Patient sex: F
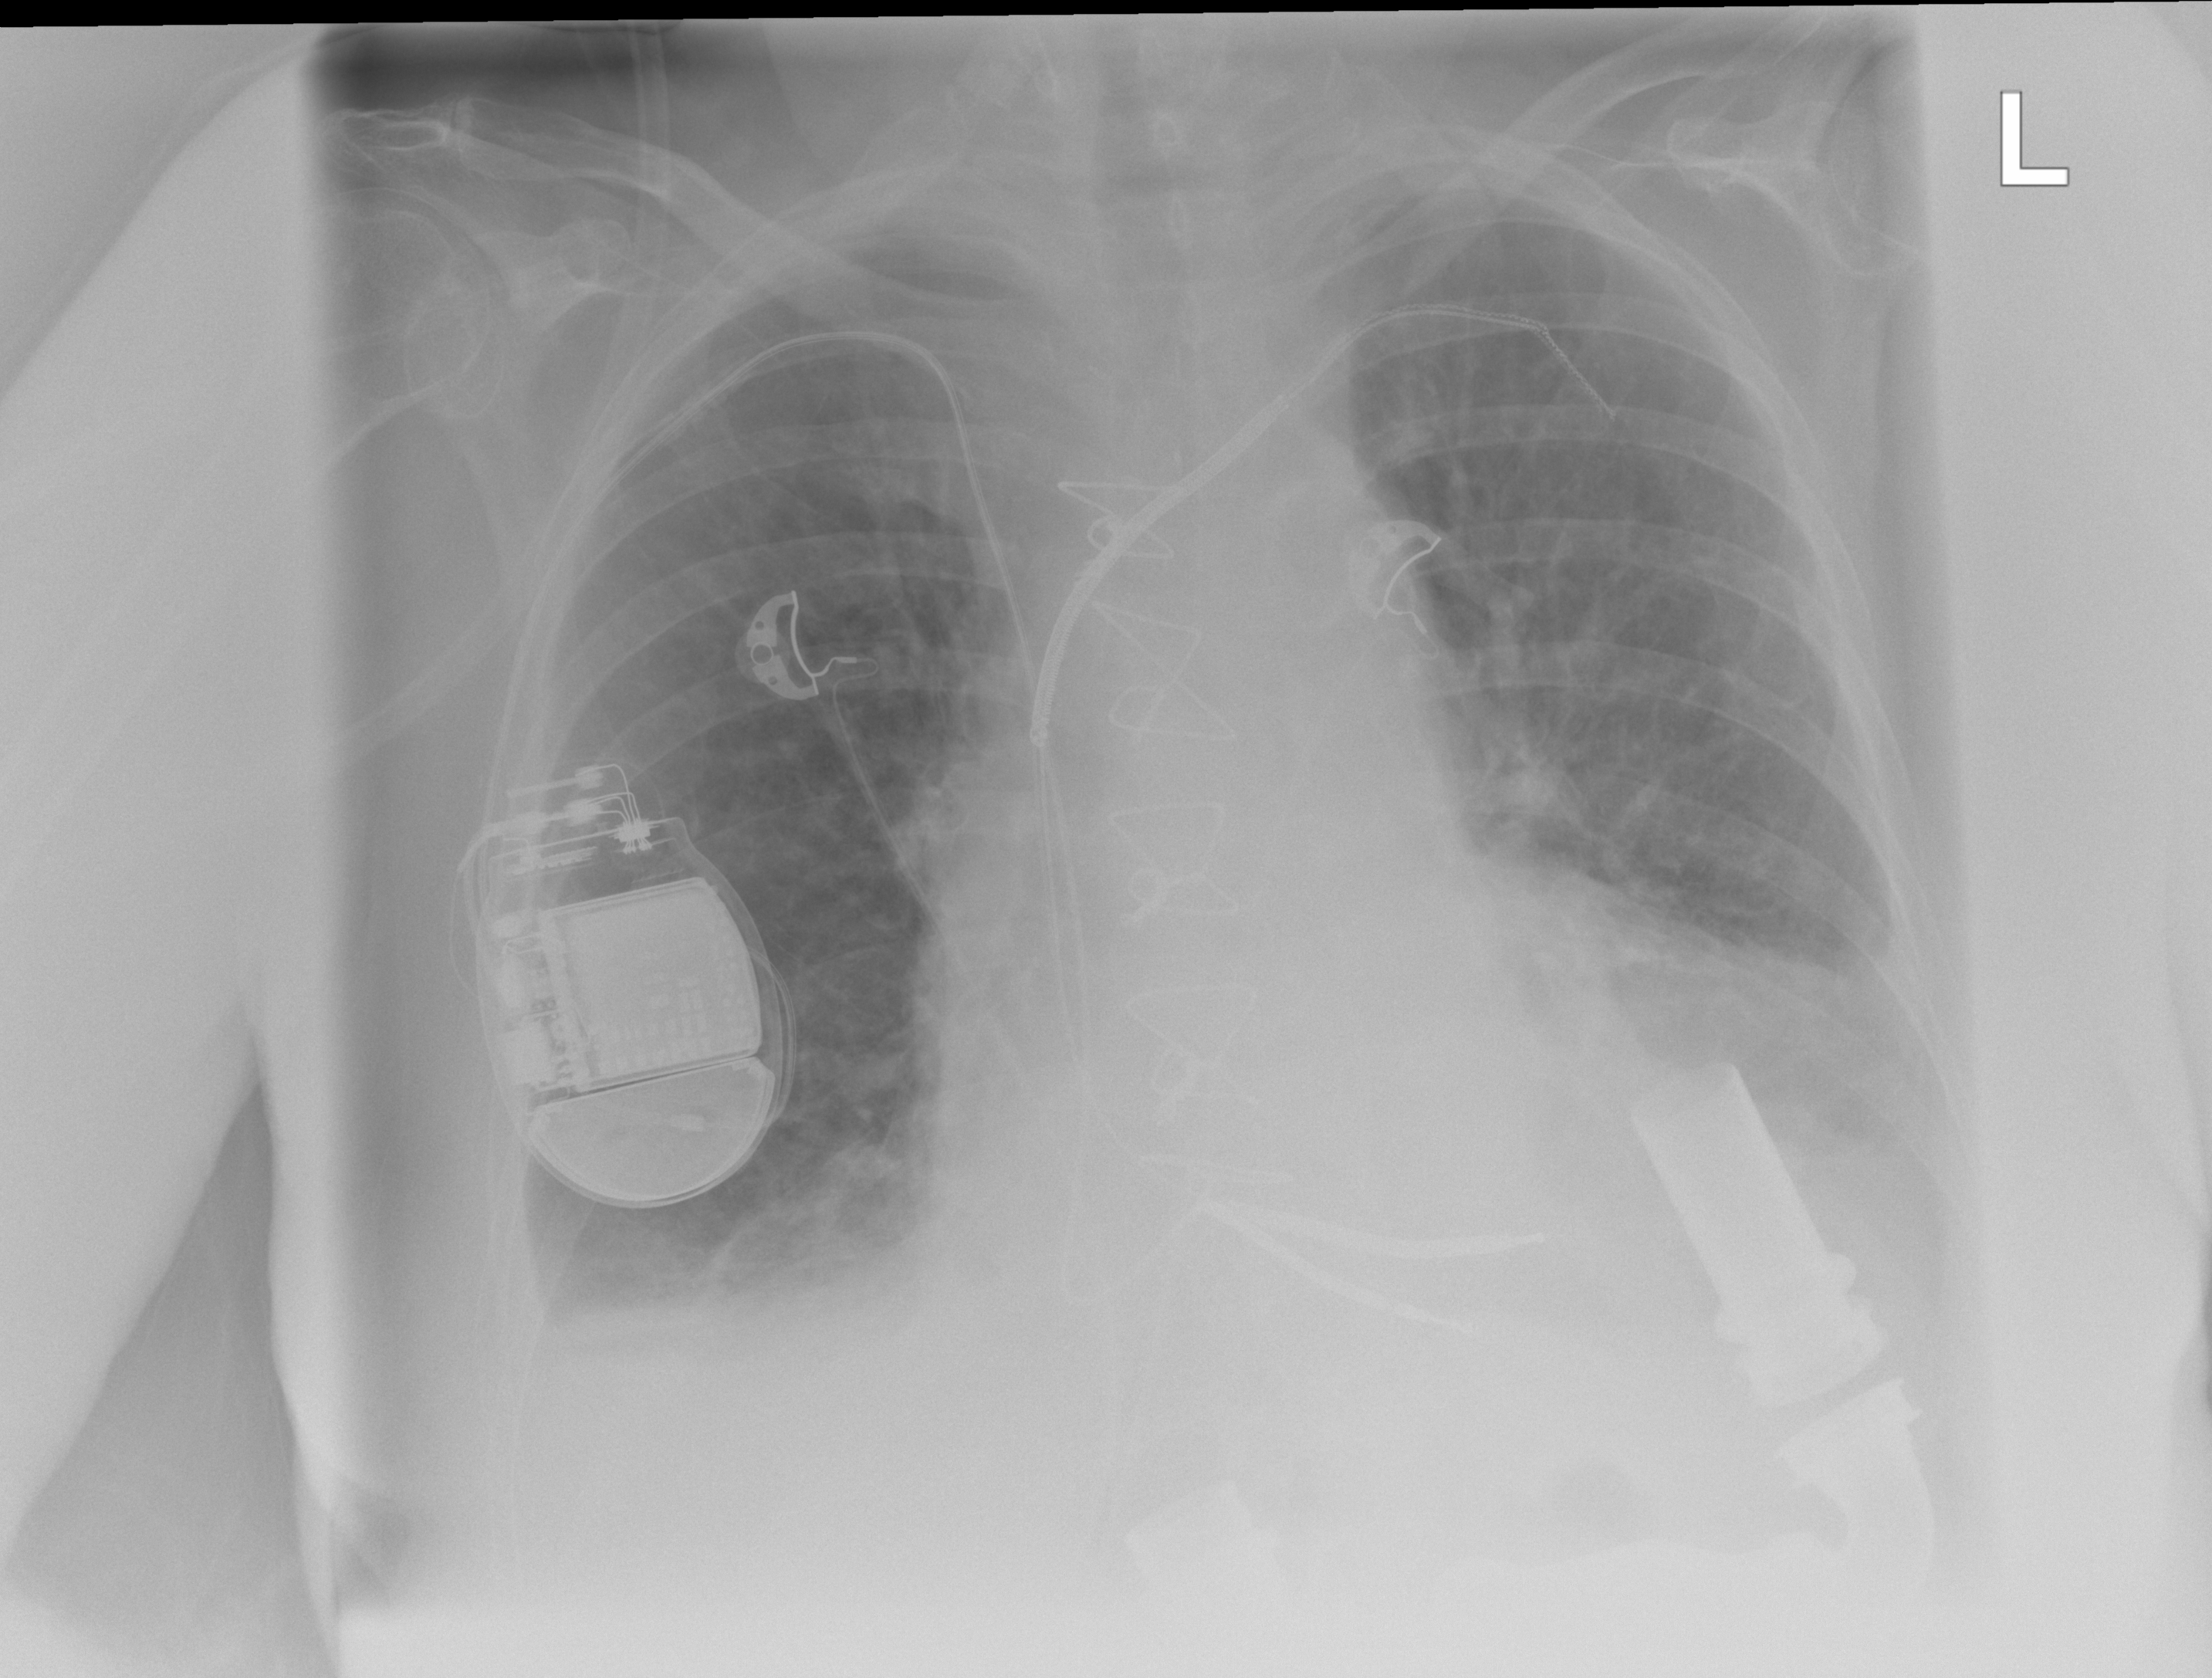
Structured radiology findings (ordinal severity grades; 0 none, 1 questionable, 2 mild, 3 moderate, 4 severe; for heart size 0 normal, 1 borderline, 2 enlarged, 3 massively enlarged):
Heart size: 2
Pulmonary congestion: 1
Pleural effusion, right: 2
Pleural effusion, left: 2
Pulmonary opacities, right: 0
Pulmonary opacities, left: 0
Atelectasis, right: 2
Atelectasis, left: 2